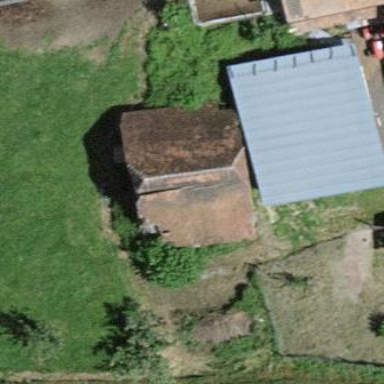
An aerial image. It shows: Barn.